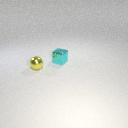
small cyan metal cube to the right of small yellow metal sphere